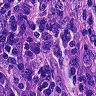
Metastatic tissue present: yes